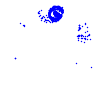
Particle: electron